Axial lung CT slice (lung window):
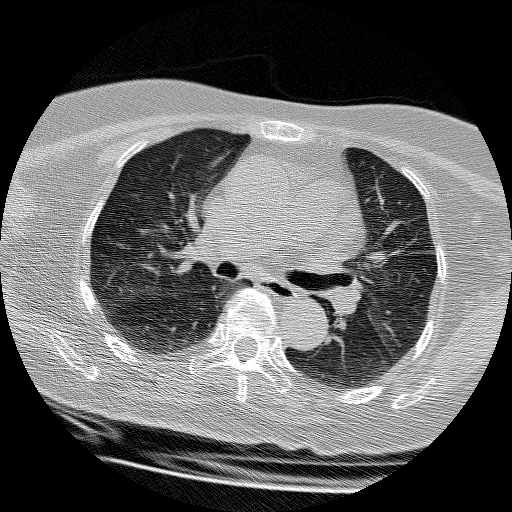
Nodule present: no